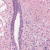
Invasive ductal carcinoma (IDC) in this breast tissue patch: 0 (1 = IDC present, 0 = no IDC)